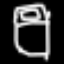
Label: bed